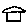
Label: house